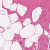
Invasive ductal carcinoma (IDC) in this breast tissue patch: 0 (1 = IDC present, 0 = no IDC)